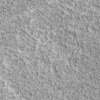
Label: not_dusty